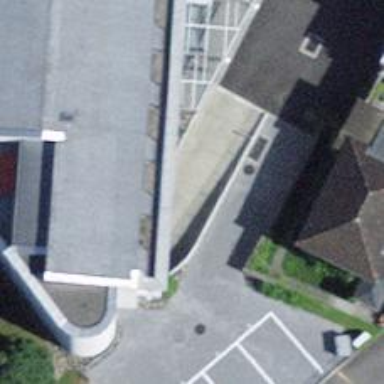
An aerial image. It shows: Parking entrance.